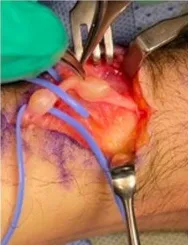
An intraoperative image of a schwannoma in the wrist shows a well-circumscribed tumor located on the superficial radial nerve. The image was obtained during the surgical procedure for excision of the tumor. Panel (A) shows two separate, well-defined oval masses adhered to the superficial radial nerve.
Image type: medical_photograph (other_medical_photograph)